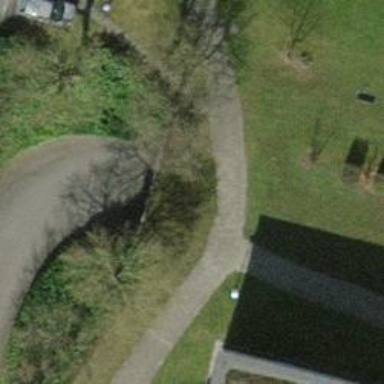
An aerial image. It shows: Parking entrance.